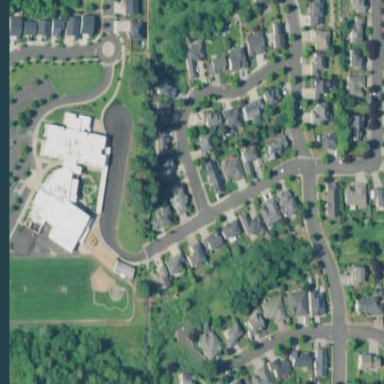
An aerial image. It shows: School.